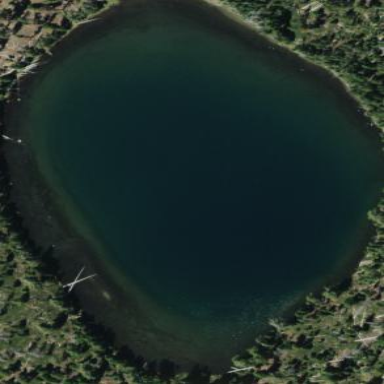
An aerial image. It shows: Lake with natural water.